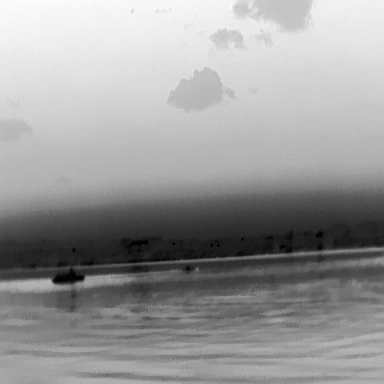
There is a warship in the infrared image.